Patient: sex M, age 47
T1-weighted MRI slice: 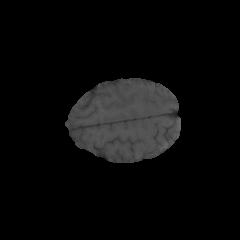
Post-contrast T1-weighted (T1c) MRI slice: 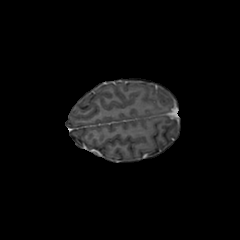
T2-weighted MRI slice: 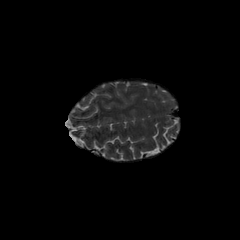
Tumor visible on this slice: no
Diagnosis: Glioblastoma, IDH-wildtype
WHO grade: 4